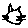
Label: cat